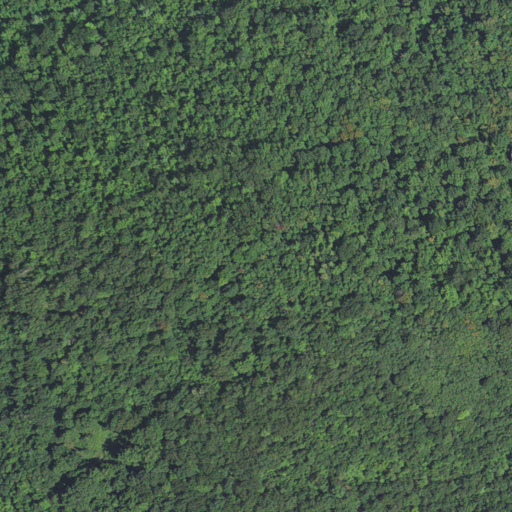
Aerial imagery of mountain in North Carolina named Lick Mountain containing only deciduous forest